Question: It can be a silly question, but I have a big mental block right now. I can't see the connection between my SQS queue and the EC2 instances that will process the message.
That is to say: a client completes a form on the web page (this web page is hosted in a EC2 instance), and that form is sent as a message to a SQS Queue. After that, the goal of my Cloud-Application is to take the form information of the message and run a .sh with that information. An example of this process is shown in the next picture:

So, how can my SQS Queue run a .sh in a EC2 instance? The only way I figured out to do so with Python-Boto, is creating a "listener" to constantly read the messages and "do something" with that message.
'''
while 1:
m = conn.receive_message(
q,
number_messages=1,
message_attributes=['configName'],
attributes='All'
)
if not m:
time.sleep(5)
else:
a = str(m[0].message_attributes.get('configName').get('string_value'))
rh = str(m[0].receipt_handle)
# Processing the message in a EC2 instance
conn.delete_message_from_handle(q, rh)
time.sleep(5)
'''
So, as seen in the above code, I read the attributes of the message (in this case only one for simplicity) and I have to process it.
How can I process the incoming messages in parallel in different EC2 instances? I don't see how, because I only have one listener, and if the listener is busy processing one message, it won't process any other until it finishes the first one. I want the listener to process any number of messages in parallel (depending on the number of instances and the bill I want to pay, of course). How can I know which EC2 instance will run my .sh program?
There is another way to do this in a much easier way with any Amazon Service?
Thanks
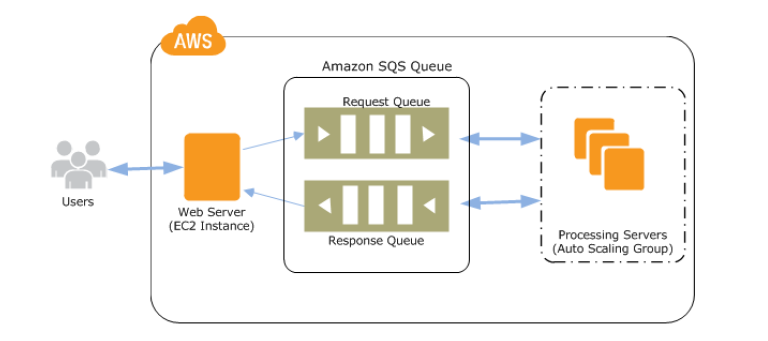
Answer: > So, how can my SQS Queue run a .sh in a EC2 instance?
It looks like you have this question answered with your own code.
> The only way I figured out to do so with Python-Boto, is creating a
"listener" to constantly read the messages and "do something" with
that message.
Yup, that's how queues work.
> How can I process the incoming messages in parallel in different EC2
instances?
Just run that code which processes the messages on multiple EC2 instances
> I don't see how, because I only have one listener, and if the listener
is busy processing one message, it won't process any other until it
finishes the first one.
This is true for your single thread. So you can create multiple threads running that loop you have. You can also create multiple processes which have those threads in them (either on the same VM or on multiple VMs).
> How can I know which EC2 instance will run my .sh program?
You don't. Whichever EC2 instance picks it up will run it. That's usually the intended behavior for decoupling front end and back end processing through a queue.
> There is another way to do this in a much easier way with any Amazon Service?
No, this way is the simplest assuming you are trying to decouple and/or offload the backed processing from the front end web servers. I don't think it's complex at all.
Also, remove your sleeps, and instead use <URL>